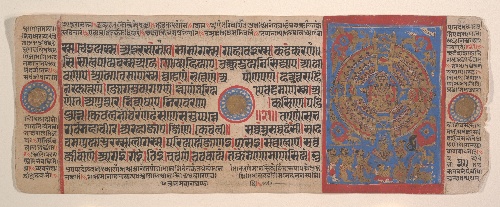
Artist: Bhadrabahu
Artist bio: Indian, died ca. 356 BCE
Date: 15th century
Object type: Folio
Classification: Paintings
Medium: Ink, opaque watercolor, and gold on paper
Culture: India (Gujarat)
Dimensions: (Average size .1–.71): 4 1/2 x 11 3/8 in. (11.4 x 28.9 cm)
Department: Asian Art
Credit line: Bequest of Cora Timken Burnett, 1956
Accession year: 1957
Repository: Metropolitan Museum of Art, New York, NY